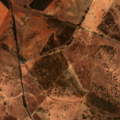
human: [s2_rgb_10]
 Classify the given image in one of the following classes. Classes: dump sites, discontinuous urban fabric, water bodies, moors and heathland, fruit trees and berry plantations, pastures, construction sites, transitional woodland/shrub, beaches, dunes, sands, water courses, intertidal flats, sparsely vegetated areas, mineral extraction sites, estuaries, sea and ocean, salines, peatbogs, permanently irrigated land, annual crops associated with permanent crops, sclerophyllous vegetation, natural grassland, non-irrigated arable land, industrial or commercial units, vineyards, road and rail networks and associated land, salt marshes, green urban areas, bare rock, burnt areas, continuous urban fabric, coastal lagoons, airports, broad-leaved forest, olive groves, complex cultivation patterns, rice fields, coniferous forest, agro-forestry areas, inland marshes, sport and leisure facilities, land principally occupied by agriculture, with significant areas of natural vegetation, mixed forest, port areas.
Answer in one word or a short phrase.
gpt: non-irrigated arable land, pastures, agro-forestry areas, transitional woodland/shrub